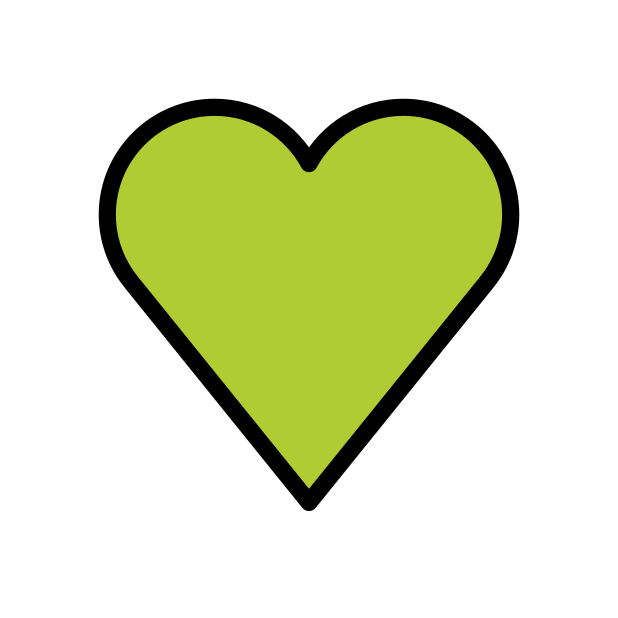
green heart